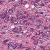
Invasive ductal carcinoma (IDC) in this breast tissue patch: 1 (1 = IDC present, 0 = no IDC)